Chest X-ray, PA view. Patient: 55 years old, sex M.
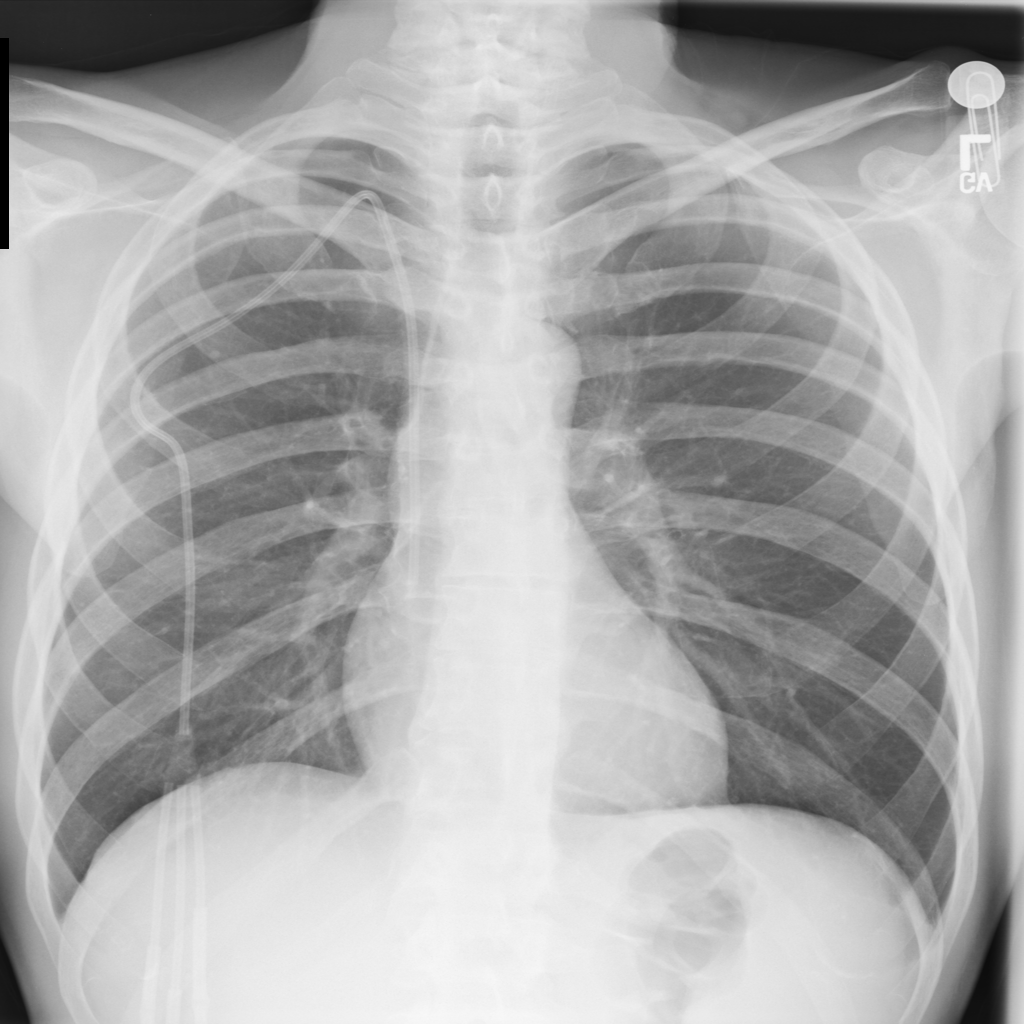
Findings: No Finding